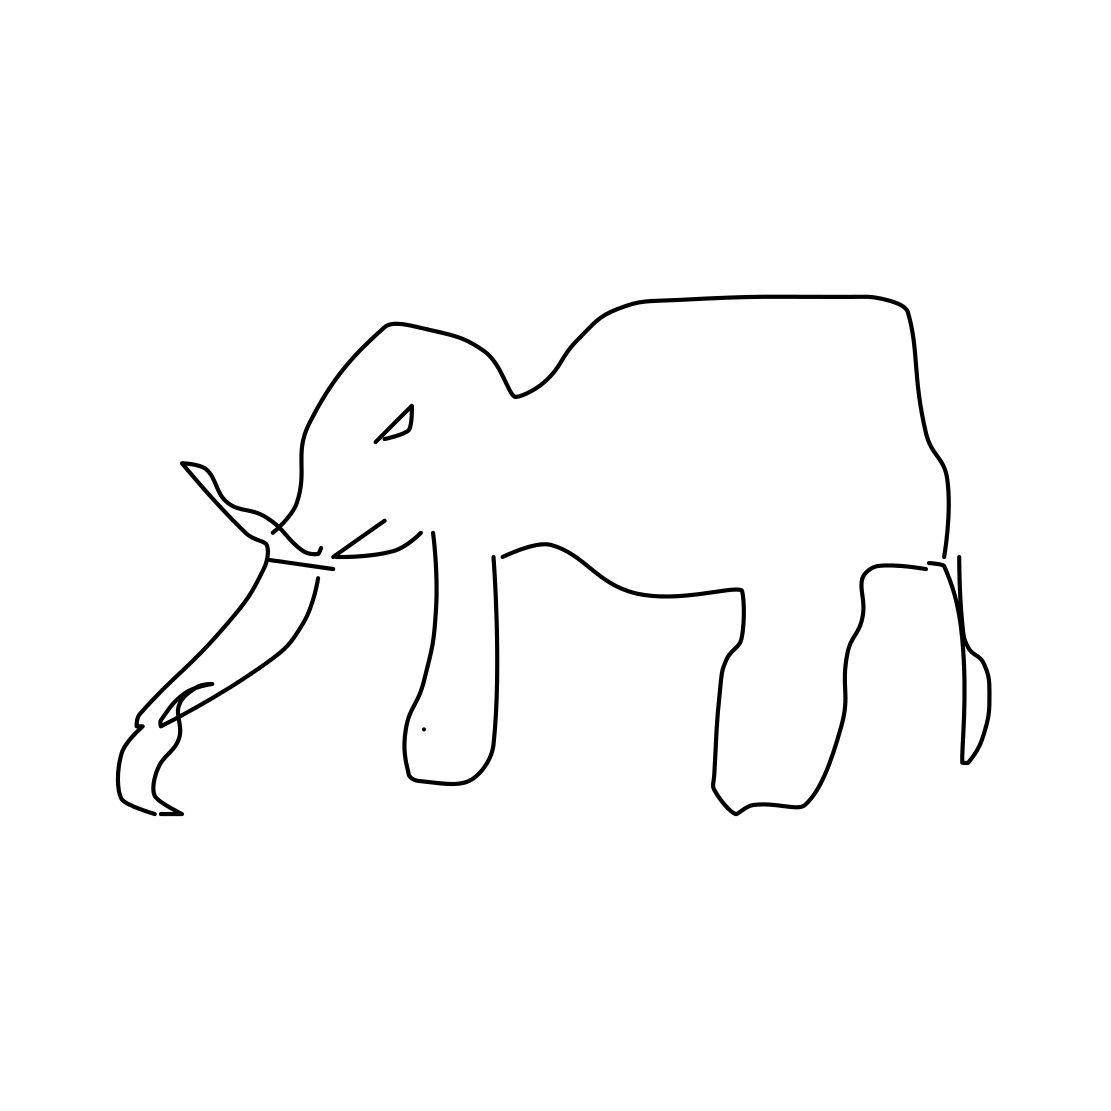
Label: elephant